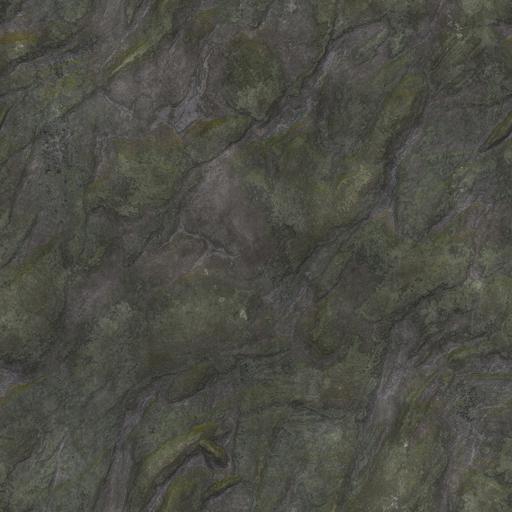
Tags: cliff grey moss mossy rock stone